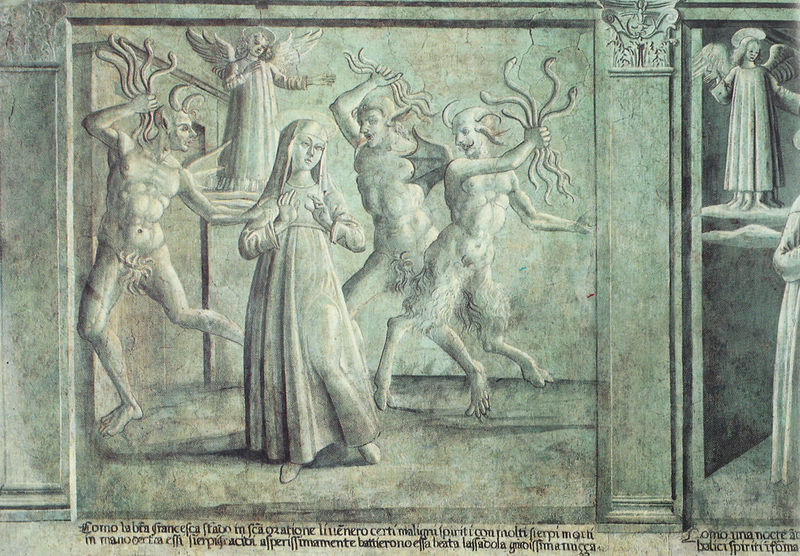
Titel: Rom, Monastero di Tor de’ Specchi, Fresken
Künstler: Benozzo Gozzoli
Standort: Rom, Via del Teatro di Marcello, Monastero di Tor de’ Specchi  (EU - I - Latium)
Schlagwörter: flügel, frau, säule, zeichnung, stein, haare, engel, foto, kohle, verführung, teufel, versuchung, maria, wandbild, kreaturen, abwehrend, teuflisch